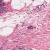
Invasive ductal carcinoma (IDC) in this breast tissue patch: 0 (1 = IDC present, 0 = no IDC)